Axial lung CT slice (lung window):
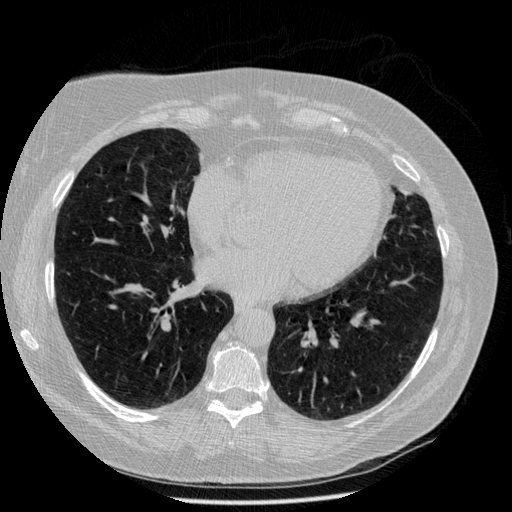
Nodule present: no